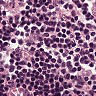
Metastatic tissue present: no